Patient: sex F, age 83
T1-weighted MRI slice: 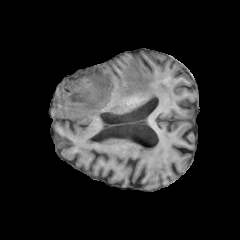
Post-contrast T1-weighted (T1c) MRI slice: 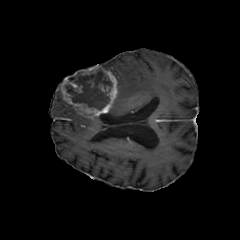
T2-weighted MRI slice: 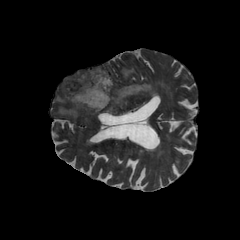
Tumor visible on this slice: yes
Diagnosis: Glioblastoma, IDH-wildtype
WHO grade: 4